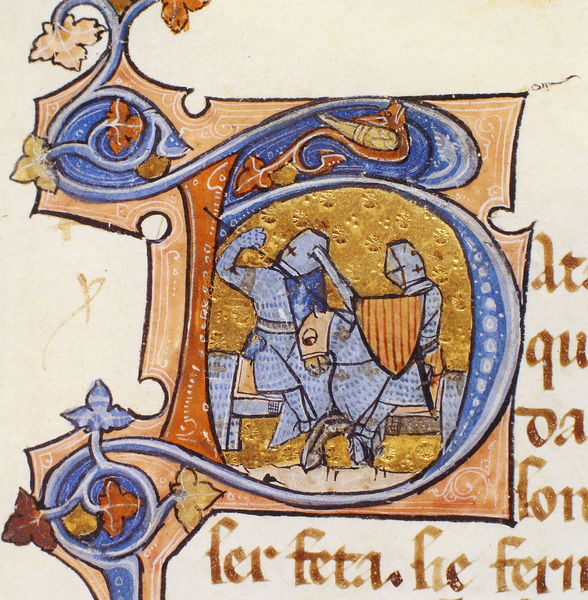
Titel: Primer Llibre Verd
Institution: Barcelona, Arxiu Històric de la Ciutat de Barcelona
Schlagwörter: blau, blätter, kampf, vogel, gelb, braun, orange, zeichnung, alt, bibel, gold, blatt, gotik, pferd, pferde, reiter, hufe, farbig, schrift, lanze, ornamente, verzierung, schild, buch, illustration, schwert, text, waffen, buchstabe, initiale, koloriert, helm, ritter, rüstung, anfang, wappen, kreuze, mittelalter, kreuzzüge, visier, bau, handschrift, latein, buchmalerei, kreuzritter, minuskel, iniziale, großbuchstabe, turnier, b, h, kmapf, uchmalerei, mittelaltr